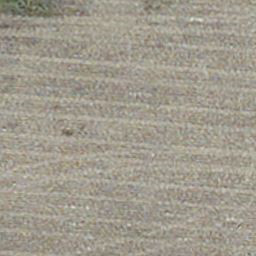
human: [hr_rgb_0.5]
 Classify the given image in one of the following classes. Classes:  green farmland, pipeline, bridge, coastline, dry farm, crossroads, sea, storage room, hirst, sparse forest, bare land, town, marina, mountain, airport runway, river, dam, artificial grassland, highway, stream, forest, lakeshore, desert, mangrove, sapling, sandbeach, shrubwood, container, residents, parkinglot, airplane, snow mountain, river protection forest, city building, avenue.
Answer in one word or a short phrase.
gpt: dry farm